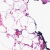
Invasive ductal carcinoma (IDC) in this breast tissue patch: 0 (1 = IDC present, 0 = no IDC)